Interaction volume radius: 5 \u00c5
Interaction volume height: 15 \u00c5
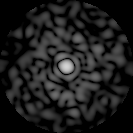
Disorder parameter: 0.8263